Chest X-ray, AP view. Patient: 71 years old, sex M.
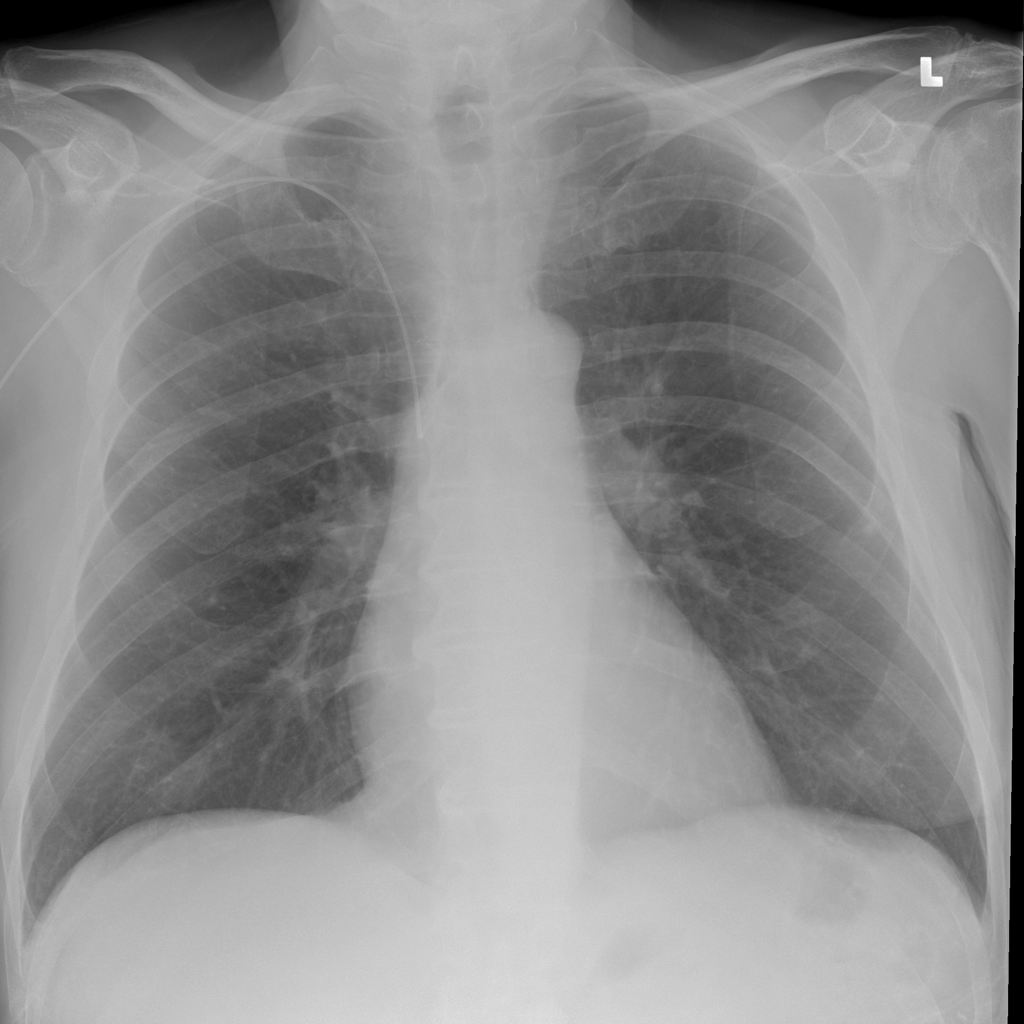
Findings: No Finding